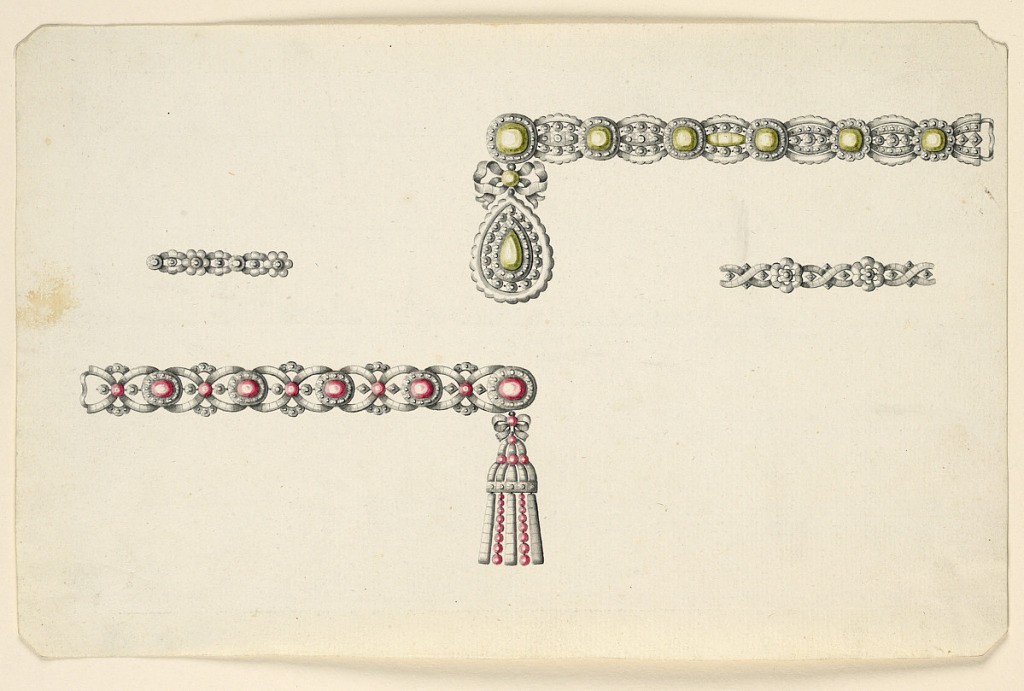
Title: Designs for Two Necklaces and Two Chains
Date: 1785–90
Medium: Pen and black ink, brush and green, gray, red watercolor on paper
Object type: Drawing
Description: Jewelry designs for two necklaces and two chains. Above at right, the right side of a necklace with green diamonds, and alternative suggestions for the chain, ovals of a different shape being connected by blossoms or disks. The pendant in the shape of a drop, supported by a knotted ribbon. Beside the pendant, two pieces of chains. Below at left, the left side of a necklace with red diamonds. The chain is composed of interlaced bands with disks. The pendant has a pavilion shape with two rows of red beads hanging between white bands supported by a knot. Bevelled corners.